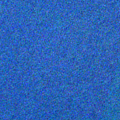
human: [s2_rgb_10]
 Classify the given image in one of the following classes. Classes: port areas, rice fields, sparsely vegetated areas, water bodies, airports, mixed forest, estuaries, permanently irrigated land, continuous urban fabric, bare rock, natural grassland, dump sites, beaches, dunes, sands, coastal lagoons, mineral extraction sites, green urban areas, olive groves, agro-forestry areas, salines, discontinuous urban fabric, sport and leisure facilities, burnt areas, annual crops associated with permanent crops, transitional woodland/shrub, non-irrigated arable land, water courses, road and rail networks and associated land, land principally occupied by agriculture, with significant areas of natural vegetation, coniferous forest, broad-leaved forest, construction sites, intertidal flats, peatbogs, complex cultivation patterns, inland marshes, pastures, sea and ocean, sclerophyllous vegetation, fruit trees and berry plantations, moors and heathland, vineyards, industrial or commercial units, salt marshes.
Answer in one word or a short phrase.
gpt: sea and ocean